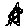
Label: star